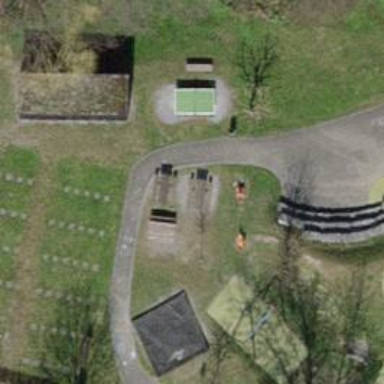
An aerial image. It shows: Playground with springy equipment.